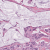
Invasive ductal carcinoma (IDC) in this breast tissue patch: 1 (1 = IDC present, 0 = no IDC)